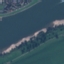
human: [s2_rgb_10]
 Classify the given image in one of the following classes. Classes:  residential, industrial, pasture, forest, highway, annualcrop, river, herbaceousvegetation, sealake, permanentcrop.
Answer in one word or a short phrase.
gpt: River